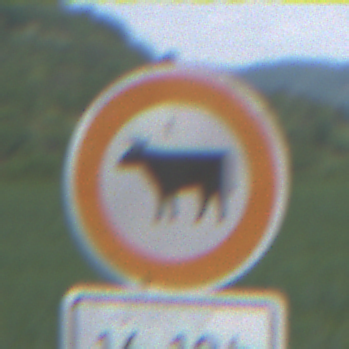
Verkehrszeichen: VerbotViehtrieb
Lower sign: ZeitangabenOhneBeschraenkungAufWochentage1
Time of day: Midday
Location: Outdoor (RoadRail)
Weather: PartlyCloudy
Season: NotSpecified
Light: Natural